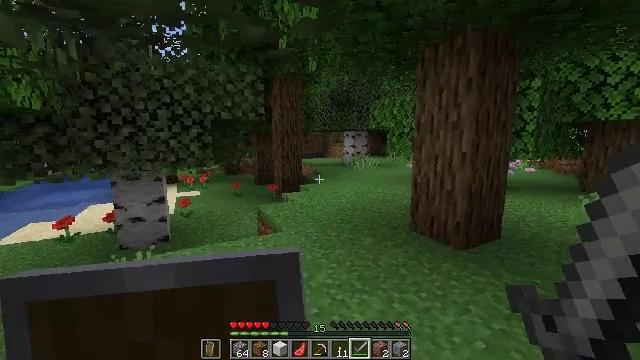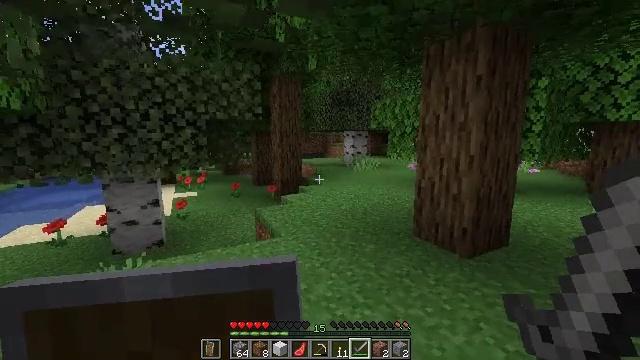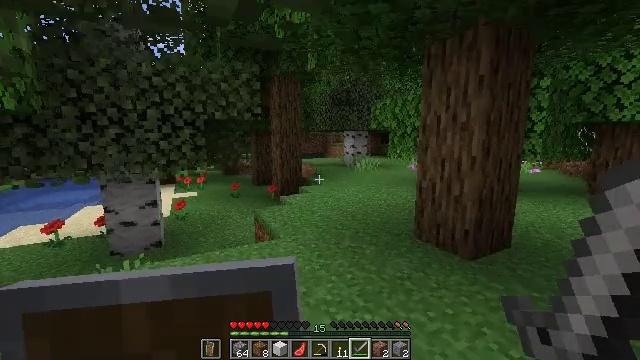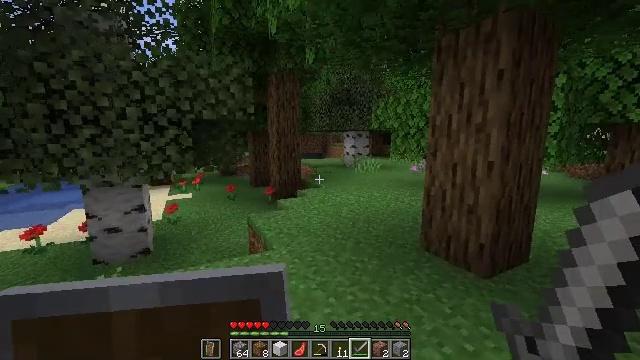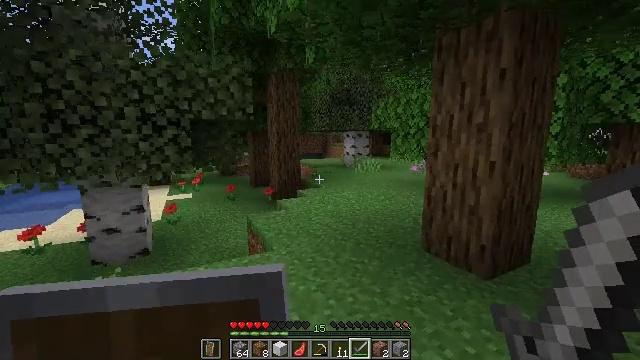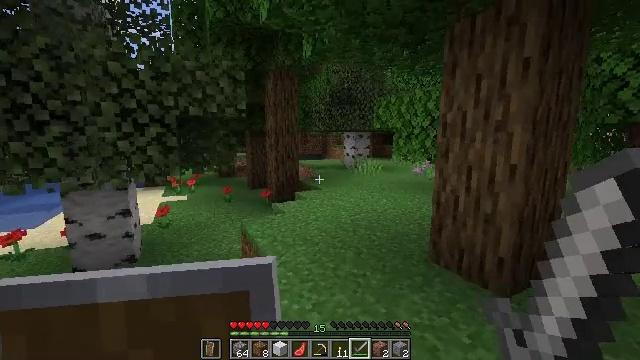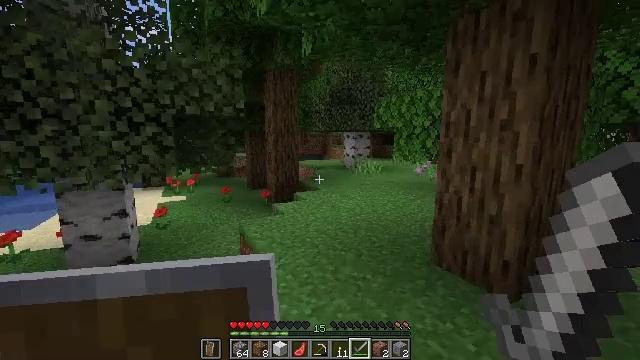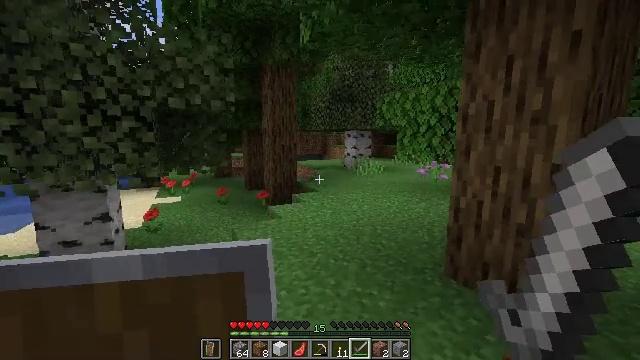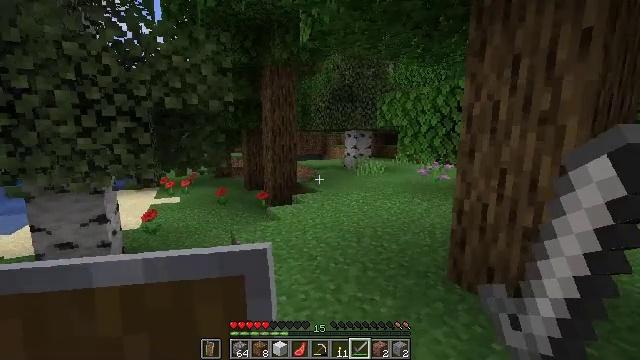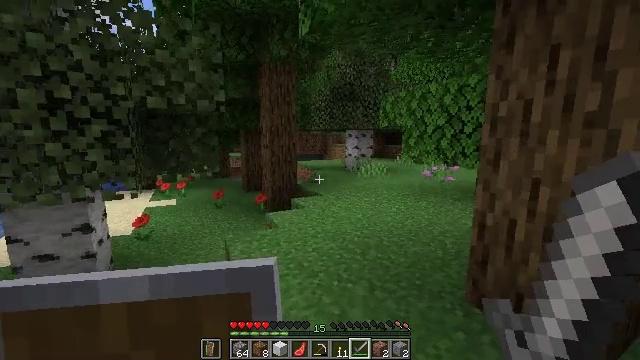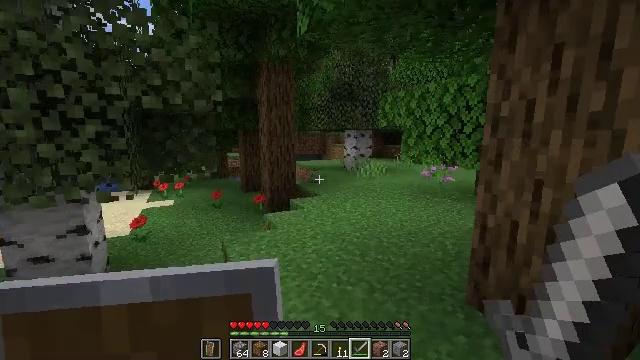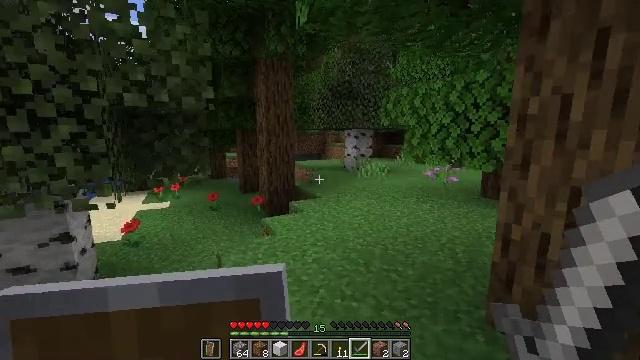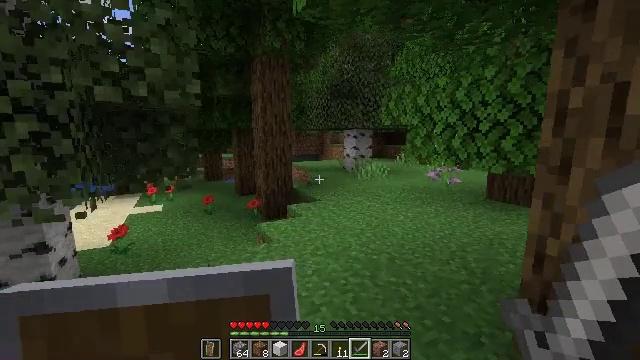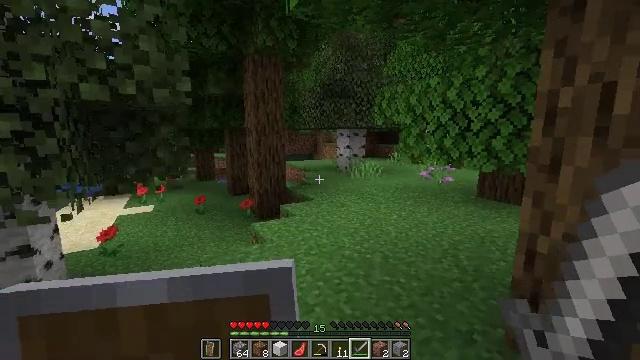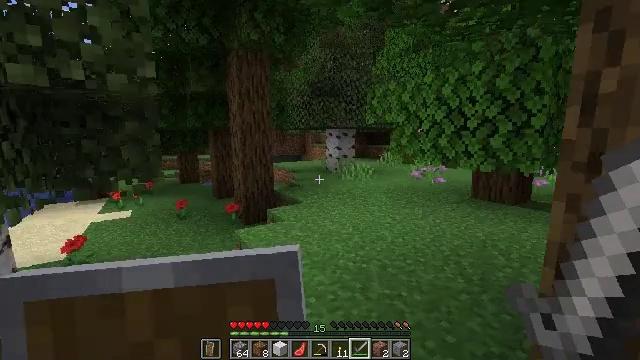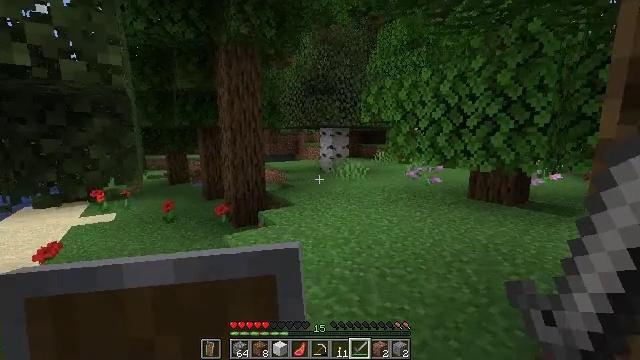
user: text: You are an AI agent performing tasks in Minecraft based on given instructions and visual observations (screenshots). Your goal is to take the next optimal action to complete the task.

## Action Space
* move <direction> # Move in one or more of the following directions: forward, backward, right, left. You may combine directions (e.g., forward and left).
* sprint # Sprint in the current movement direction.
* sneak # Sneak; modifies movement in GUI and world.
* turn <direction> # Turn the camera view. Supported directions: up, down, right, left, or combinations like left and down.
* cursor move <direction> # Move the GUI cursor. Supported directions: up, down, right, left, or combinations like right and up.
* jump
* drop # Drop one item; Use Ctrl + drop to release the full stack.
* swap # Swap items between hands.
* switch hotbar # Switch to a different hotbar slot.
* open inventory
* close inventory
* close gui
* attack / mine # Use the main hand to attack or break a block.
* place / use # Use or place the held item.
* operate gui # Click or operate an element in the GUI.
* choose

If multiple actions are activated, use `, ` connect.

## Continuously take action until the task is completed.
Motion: motion action
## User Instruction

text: Gather poppy from the ground.
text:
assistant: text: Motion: move forward
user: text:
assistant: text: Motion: move forward
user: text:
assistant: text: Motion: move forward
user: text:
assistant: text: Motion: move forward
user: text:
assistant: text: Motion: move forward
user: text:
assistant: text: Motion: move forward
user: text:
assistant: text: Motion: move forward
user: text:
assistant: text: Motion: move forward
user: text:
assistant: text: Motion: move forward
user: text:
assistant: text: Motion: move forward
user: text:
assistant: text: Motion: move forward
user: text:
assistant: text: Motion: move forward
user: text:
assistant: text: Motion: move forward, turn right
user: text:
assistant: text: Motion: move forward, turn right
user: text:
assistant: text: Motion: move forward, turn right
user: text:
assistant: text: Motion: move forward, turn right
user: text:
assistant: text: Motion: move forward, turn right
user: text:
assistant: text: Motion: move forward
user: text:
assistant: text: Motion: move forward
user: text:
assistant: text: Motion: move forward
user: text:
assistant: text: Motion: move forward
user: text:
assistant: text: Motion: move forward
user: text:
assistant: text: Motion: move forward
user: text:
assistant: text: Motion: move forward
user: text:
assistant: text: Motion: move forward
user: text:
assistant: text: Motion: move forward
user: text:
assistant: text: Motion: move forward, turn left
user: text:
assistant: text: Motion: move forward, turn left and down
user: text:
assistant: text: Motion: move forward, turn left and down
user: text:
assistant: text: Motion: move forward, turn left and down